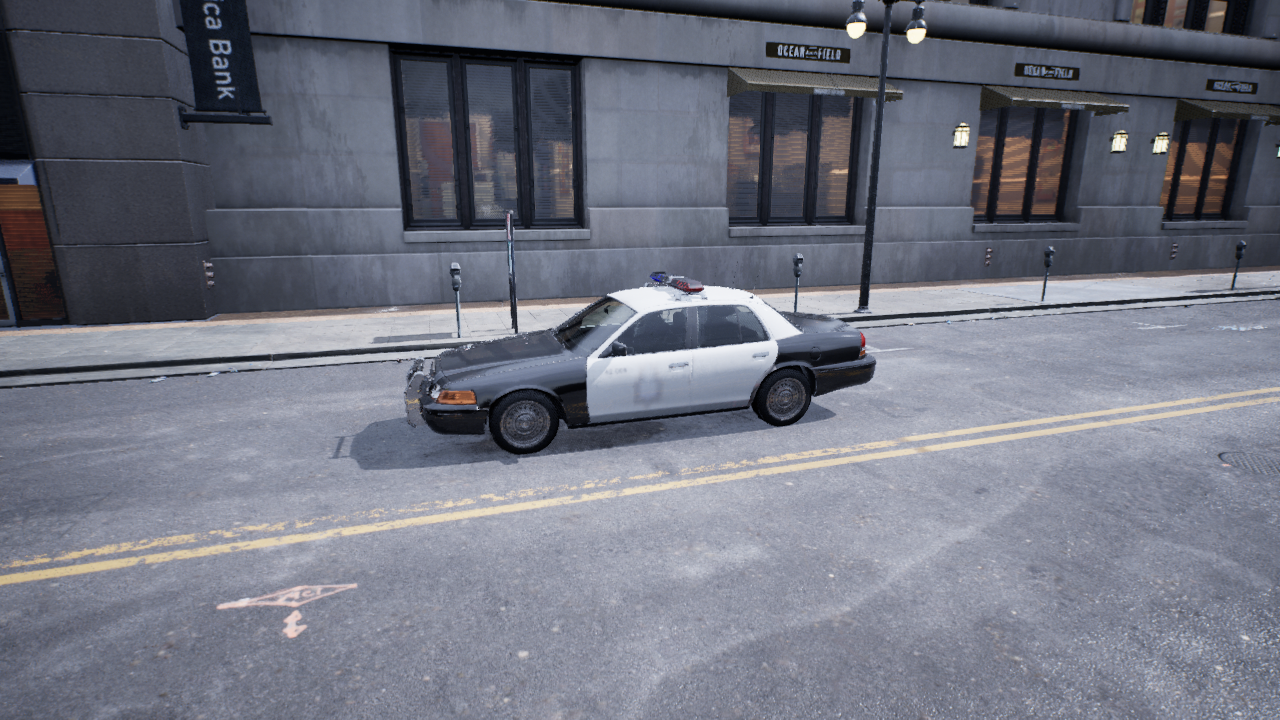
Venue: downtown
Lighting: overcast
Vehicle rig: sedan